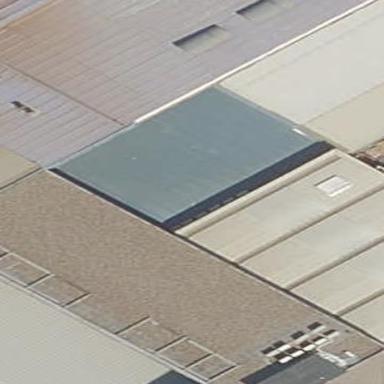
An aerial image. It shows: Industrial building.